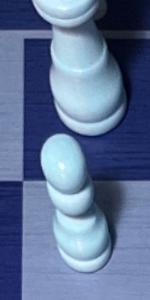
Label: Pawn_White